Question: Well I am developing a simulation where agents in tribes (groups) can compete for how much of the area they own in a map of a fixed size.(The map is 2D map). They compete through fighting with each other in groups and the winning group gets the owned by the other group.This simulation is written in java.
The main issue I am trying to get some ideas towards is how should I store how much of the map each group owns.At first I though of just using an instance of Dimension where it then each time a group of agents wins over an area it adds it to the Dimension.The issue however is that areas owned can be in any position in the map with gaps in-between areas as it can be seen in the picture below.(Sorry for the poor picture,was trying to draw the problem using gimp)

.
Now another idea was to have an ArrayList of Dimension types holding all the area owned of the agents of specific tribe.
But I am thinking whether there is a better way to do this.
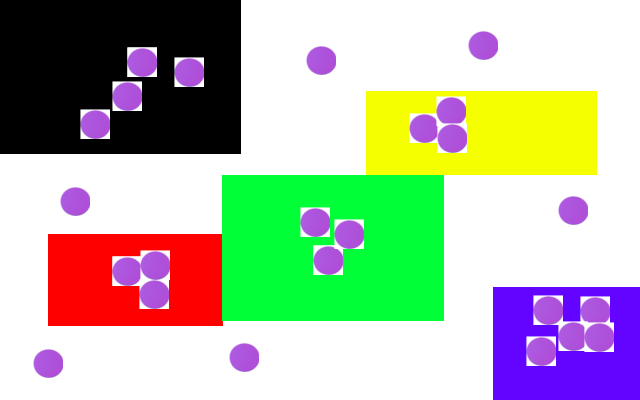
Answer: There's a one-to-many (technically a one-to-zero-or-many) relationship between each tribe and how many regions are owned by that tribe. You have 3 basic choices for representing any one-to-many relationship.
'''
1. You can place a reference in each child to the parent
2. You can manage a list of children in each parent
3. You can manage a list of parent-child pairings separately
'''
The question I'd ask yourself is what results are you trying to derive from your simulation? Start from there and work backwards. For example, if your goal is a report by tribe of what is owned, then it may be most efficient to manage a list of regions inside each tribe object. If your goal is a report of regions showing who owns each, then it may be simpler to reference the owning tribe inside the object of each region. It may also be reasonable to manage in both places if you're supporting multiple views.
The third option, managing the relationships outside of the objects themselves, is most useful for times when many-to-many relationships might also be supported, like allowing players to be members of multiple tribes.